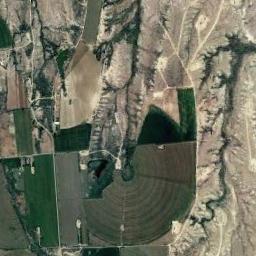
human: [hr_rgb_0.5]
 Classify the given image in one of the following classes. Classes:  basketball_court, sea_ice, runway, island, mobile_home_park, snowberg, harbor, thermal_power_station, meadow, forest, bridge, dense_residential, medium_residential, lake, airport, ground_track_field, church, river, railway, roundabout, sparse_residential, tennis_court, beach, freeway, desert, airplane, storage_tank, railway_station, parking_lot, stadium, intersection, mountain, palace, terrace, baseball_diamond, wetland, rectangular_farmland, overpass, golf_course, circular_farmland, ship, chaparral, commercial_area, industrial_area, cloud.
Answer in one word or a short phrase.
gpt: circular_farmland